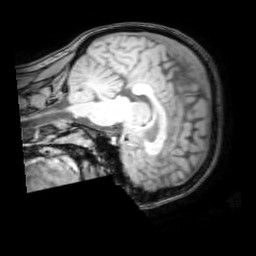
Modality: T1w
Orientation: sagittal
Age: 22
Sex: female
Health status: healthy
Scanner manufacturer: philips
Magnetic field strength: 3 T
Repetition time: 0.012 s
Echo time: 0.0037 s